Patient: sex M, age 61
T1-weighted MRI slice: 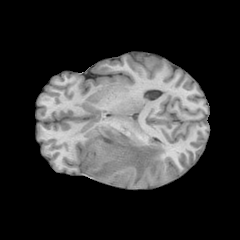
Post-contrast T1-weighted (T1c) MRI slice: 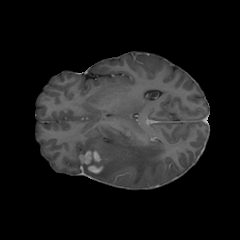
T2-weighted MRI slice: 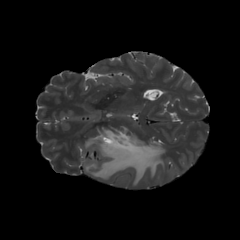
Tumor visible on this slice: yes
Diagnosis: Glioblastoma, IDH-wildtype
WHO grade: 4